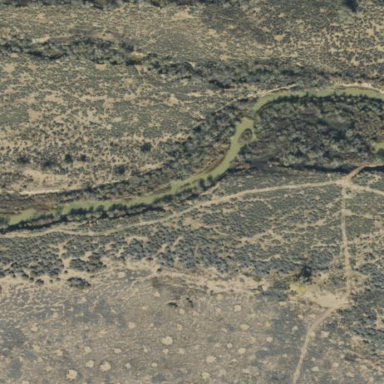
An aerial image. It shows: River flowing through the landscape.